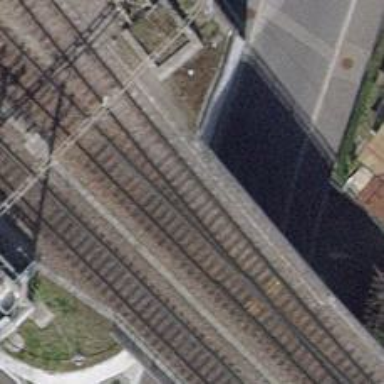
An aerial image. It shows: Bridge carrying single electrified rail track used for siding service. The track is equipped with contact line.